Question: I was working on an Android app project using 'Cordova' which in I had a simple 'Sqlite' database.
'''
--------------------
ID | Name | Number |
--------------------
'''
Since I'm new in android apps, I just Got the UI ready. I have two 'text inputs', a '<div>' tag to show the table data and 3 'buttons'. And when the user taps on each columns, a popup show's up for deleting or editing the row contents.

Here's the 'HTML' code for UI:
'''
<body>
<h1>My first App</h1>
<p>Open Database</p>
<div id="qrpopup" > //The hidden div tag for implementing the popup
<hr/>
<input type="text" id="editNameBox"><br>
<input type="text" id="editNumberBox"><br>
<button onclick="goDelete()">Delete</button>
<button onclick="goEdit()">Edit</button>
<button onclick="document.getElementById('qrpopup').style.display='none';">Discard</button>
</div>
<div>
Name<input type="text" value="Name" id="txtName">
Number<input type="text" value="123" id="txtNumber"><hr/>
</div>
<div id="tblDiv"></div>
<div style="text-align: center">
<button onclick="goInsert()">Insert</button>
<button onclick="goSearch()">Search</button>
<button onclick="successCB()">Show All</button>
</div>
</body>
'''
Also I used some 'Css' styles to make my app looks better. Here's my 'style.css' file:
'''
input[type='text'] {
border: 1px solid black;
width: 200px;
margin-left: 10px;
}
table {
width:100%;
}
table, th, td {
border: 1px solid black;
border-collapse: collapse;
}
th, td {
padding: 5px;
text-align: left;
}
table#t01 tr:nth-child(even) {
background-color: #eee;
}
table#t01 tr:nth-child(odd) {
background-color:#fff;
}
table#t01 th {
background-color: black;
color: white;
}
button {
margin: 10px;
font: bold 13px "Helvetica Neue", Helvetica, Arial, clean, sans-serif !important;
text-shadow: 0 -1px 1px rgba(0,0,0,0.25), -2px 0 1px rgba(0,0,0,0.25);
border-radius: 5px;
-moz-border-radius: 5px;
-webkit-border-radius: 5px;
-moz-box-shadow: 0 1px 2px rgba(0,0,0,0.5);
-webkit-box-shadow: 0 1px 2px rgba(0,0,0,0.5);
display: inline-block;
color: white;
padding: 5px 10px 5px;
white-space: nowrap;
text-decoration: none;
cursor: pointer;
background-color: #BE3E76;
border-style: none;
text-align: center;
overflow: visible;
}
button:active {
background-position: 0 -100px;
-moz-box-shadow: inset 0 1px 2px rgba(0,0,0,0.7);
-webkit-box-shadow: none;
}
#qrpopup {
position:fixed;z-index:9999;background-color:rgba(0, 0, 0,0.9);width:100%; height:100%;display:none;
}
'''
But I want to know how can I create insert, edit, delete and search functions using 'javascript' in 'Cordova'?
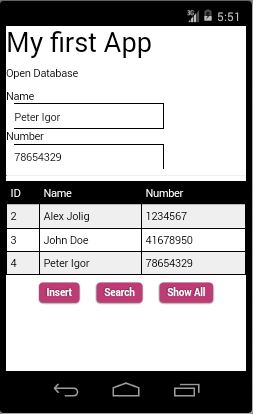
Answer: So after 3 days of trying, I finally got it done and I said it's better to share it with people who are interested in using 'Sqlite' database in 'Cordova' and 'PhoneGap'. So here is the answer:
These 'scripts' goes on '<head>' tag:
'''
<!-- cordova script (this will be a 404 during development) -->
<script src="cordova.js"></script>
<script type="text/javascript" charset="utf-8">
// Wait for Cordova to load
//
document.addEventListener("deviceready", onDeviceReady, false);
var currentRow;
// Populate the database
//
function populateDB(tx) {
tx.executeSql('CREATE TABLE IF NOT EXISTS DEMO (id INTEGER PRIMARY KEY AUTOINCREMENT, name,number)');
}
// Query the database
//
function queryDB(tx) {
tx.executeSql('SELECT * FROM DEMO', [], querySuccess, errorCB);
}
function searchQueryDB(tx) {
tx.executeSql("SELECT * FROM DEMO where name like ('%"+ document.getElementById("txtName").value + "%')",
[], querySuccess, errorCB);
}
// Query the success callback
//
function querySuccess(tx, results) {
var tblText='<table id="t01"><tr><th>ID</th> <th>Name</th> <th>Number</th></tr>';
var len = results.rows.length;
for (var i = 0; i < len; i++) {
var tmpArgs=results.rows.item(i).id + ",'" + results.rows.item(i).name
+ "','" + results.rows.item(i).number+"'";
tblText +='<tr onclick="goPopup('+ tmpArgs + ');"><td>' + results.rows.item(i).id +'</td><td>'
+ results.rows.item(i).name +'</td><td>' + results.rows.item(i).number +'</td></tr>';
}
tblText +="</table>";
document.getElementById("tblDiv").innerHTML =tblText;
}
//Delete query
function deleteRow(tx) {
tx.executeSql('DELETE FROM DEMO WHERE id = ' + currentRow, [], queryDB, errorCB);
}
// Transaction error callback
//
function errorCB(err) {
alert("Error processing SQL: "+err.code);
}
// Transaction success callback
//
function successCB() {
var db = window.openDatabase("Database", "1.0", "Cordova Demo", 200000);
db.transaction(queryDB, errorCB);
}
// Cordova is ready
//
function onDeviceReady() {
var db = window.openDatabase("Database", "1.0", "Cordova Demo", 200000);
db.transaction(populateDB, errorCB, successCB);
}
//Insert query
//
function insertDB(tx) {
tx.executeSql('INSERT INTO DEMO (name,number) VALUES ("' +document.getElementById("txtName").value
+'","'+document.getElementById("txtNumber").value+'")');
}
function goInsert() {
var db = window.openDatabase("Database", "1.0", "Cordova Demo", 200000);
db.transaction(insertDB, errorCB, successCB);
}
function goSearch() {
var db = window.openDatabase("Database", "1.0", "Cordova Demo", 200000);
db.transaction(searchQueryDB, errorCB);
}
function goDelete() {
var db = window.openDatabase("Database", "1.0", "Cordova Demo", 200000);
db.transaction(deleteRow, errorCB);
document.getElementById('qrpopup').style.display='none';
}
//Show the popup after tapping a row in table
//
function goPopup(row,rowname,rownum) {
currentRow=row;
document.getElementById("qrpopup").style.display="block";
document.getElementById("editNameBox").value = rowname;
document.getElementById("editNumberBox").value = rownum;
}
function editRow(tx) {
tx.executeSql('UPDATE DEMO SET name ="'+document.getElementById("editNameBox").value+
'", number= "'+document.getElementById("editNumberBox").value+ '" WHERE id = '
+ currentRow, [], queryDB, errorCB);
}
function goEdit() {
var db = window.openDatabase("Database", "1.0", "Cordova Demo", 200000);
db.transaction(editRow, errorCB);
document.getElementById('qrpopup').style.display='none';
}
</script>
'''
That's it! Now you can add, edit, delete and search through your data in 'Sqlite' database using 'Cordova'.
Hope it be helpful for the ones who are interested.